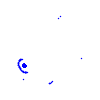
Particle: electron